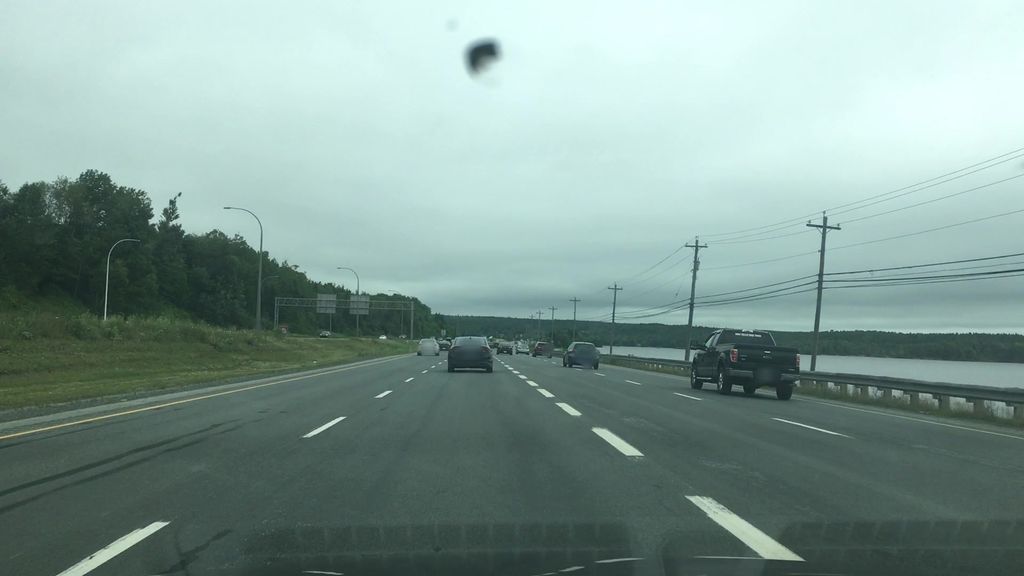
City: halifax